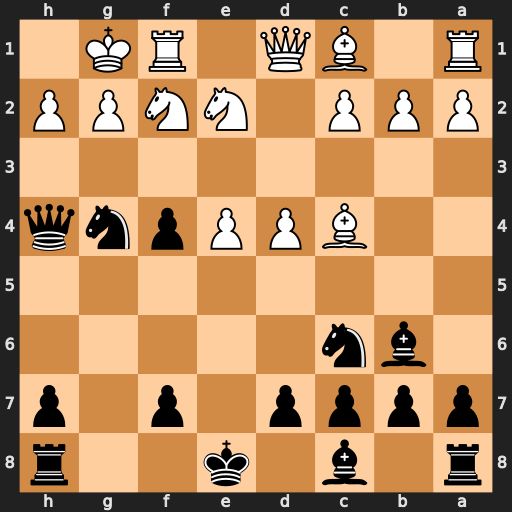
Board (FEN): r1b1k2r/pppp1p1p/1bn5/8/2BPPpnq/8/PPP1NNPP/R1BQ1RK1
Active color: b
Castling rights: kq
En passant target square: -
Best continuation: Qxh2#